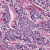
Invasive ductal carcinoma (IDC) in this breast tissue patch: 1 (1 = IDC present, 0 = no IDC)